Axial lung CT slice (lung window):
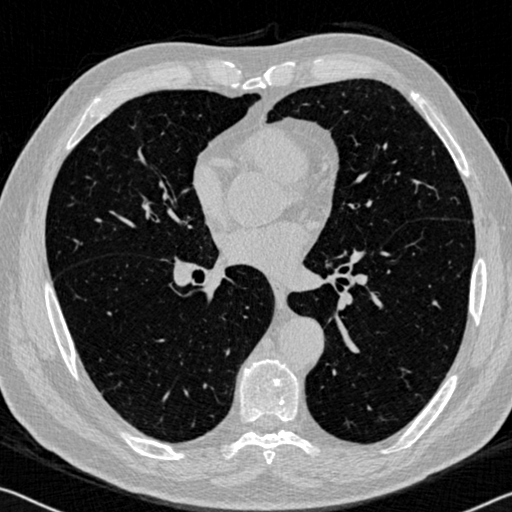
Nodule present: no